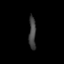
Tissue: lung
Cell type: Myeloid cells
Senescence score: 0.5635
Nuclear area (px): 228
Mean DAPI intensity: 65.294